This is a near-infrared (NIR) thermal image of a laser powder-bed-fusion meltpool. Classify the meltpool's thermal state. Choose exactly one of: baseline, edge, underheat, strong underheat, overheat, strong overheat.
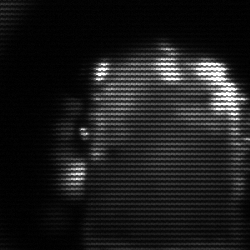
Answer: baseline